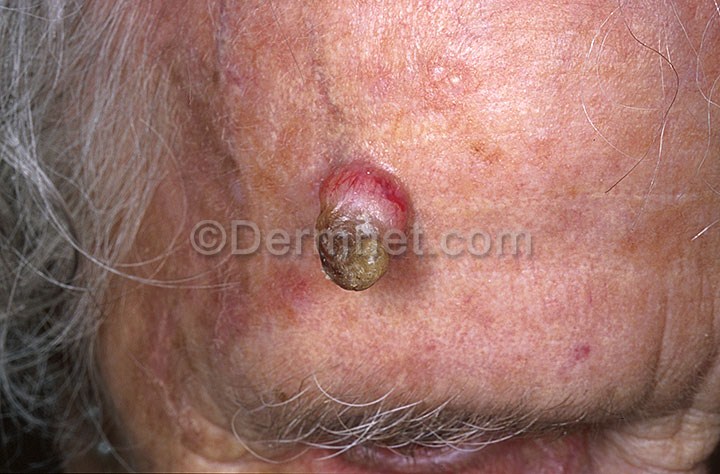
Disease: Actinic Keratosis Basal Cell Carcinoma and other Malignant Lesions